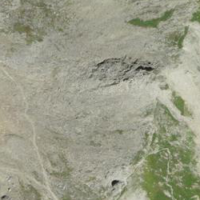
EUNIS habitat code: 31
Species observed at this site:
Salix serpillifolia